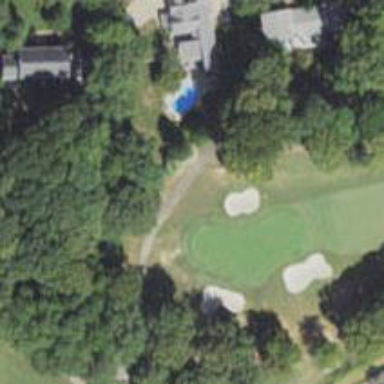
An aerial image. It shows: View of golf hole.